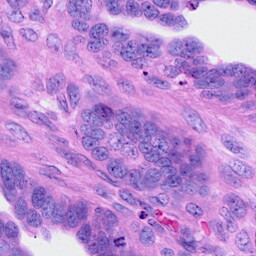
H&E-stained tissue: Ovarian